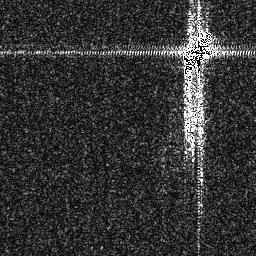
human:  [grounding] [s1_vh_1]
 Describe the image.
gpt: In the satellite image, there is  <ref>1 medium ship </ref> <box>[[69, 11, 83, 28, 0]]</box> located at top right.